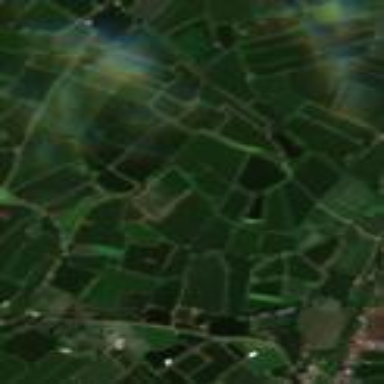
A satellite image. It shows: Picturesque farmland scene.